Aerial crown-view tile of a tropical tree (Barro Colorado Island, Panama), acquired 20250317:
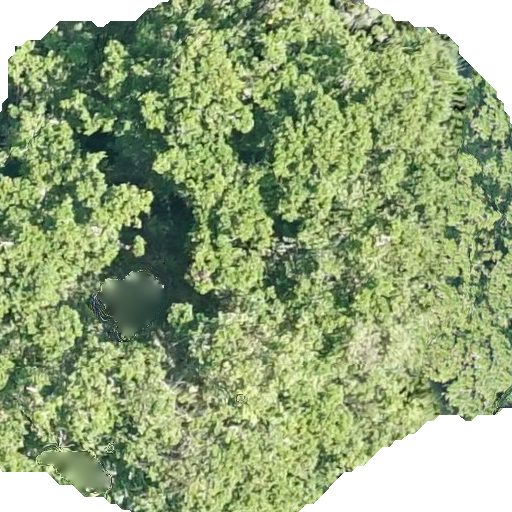
Species: Brosimum alicastrum
GBIF accepted scientific name: Brosimum alicastrum
Crown area: 438.816 m²